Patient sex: F
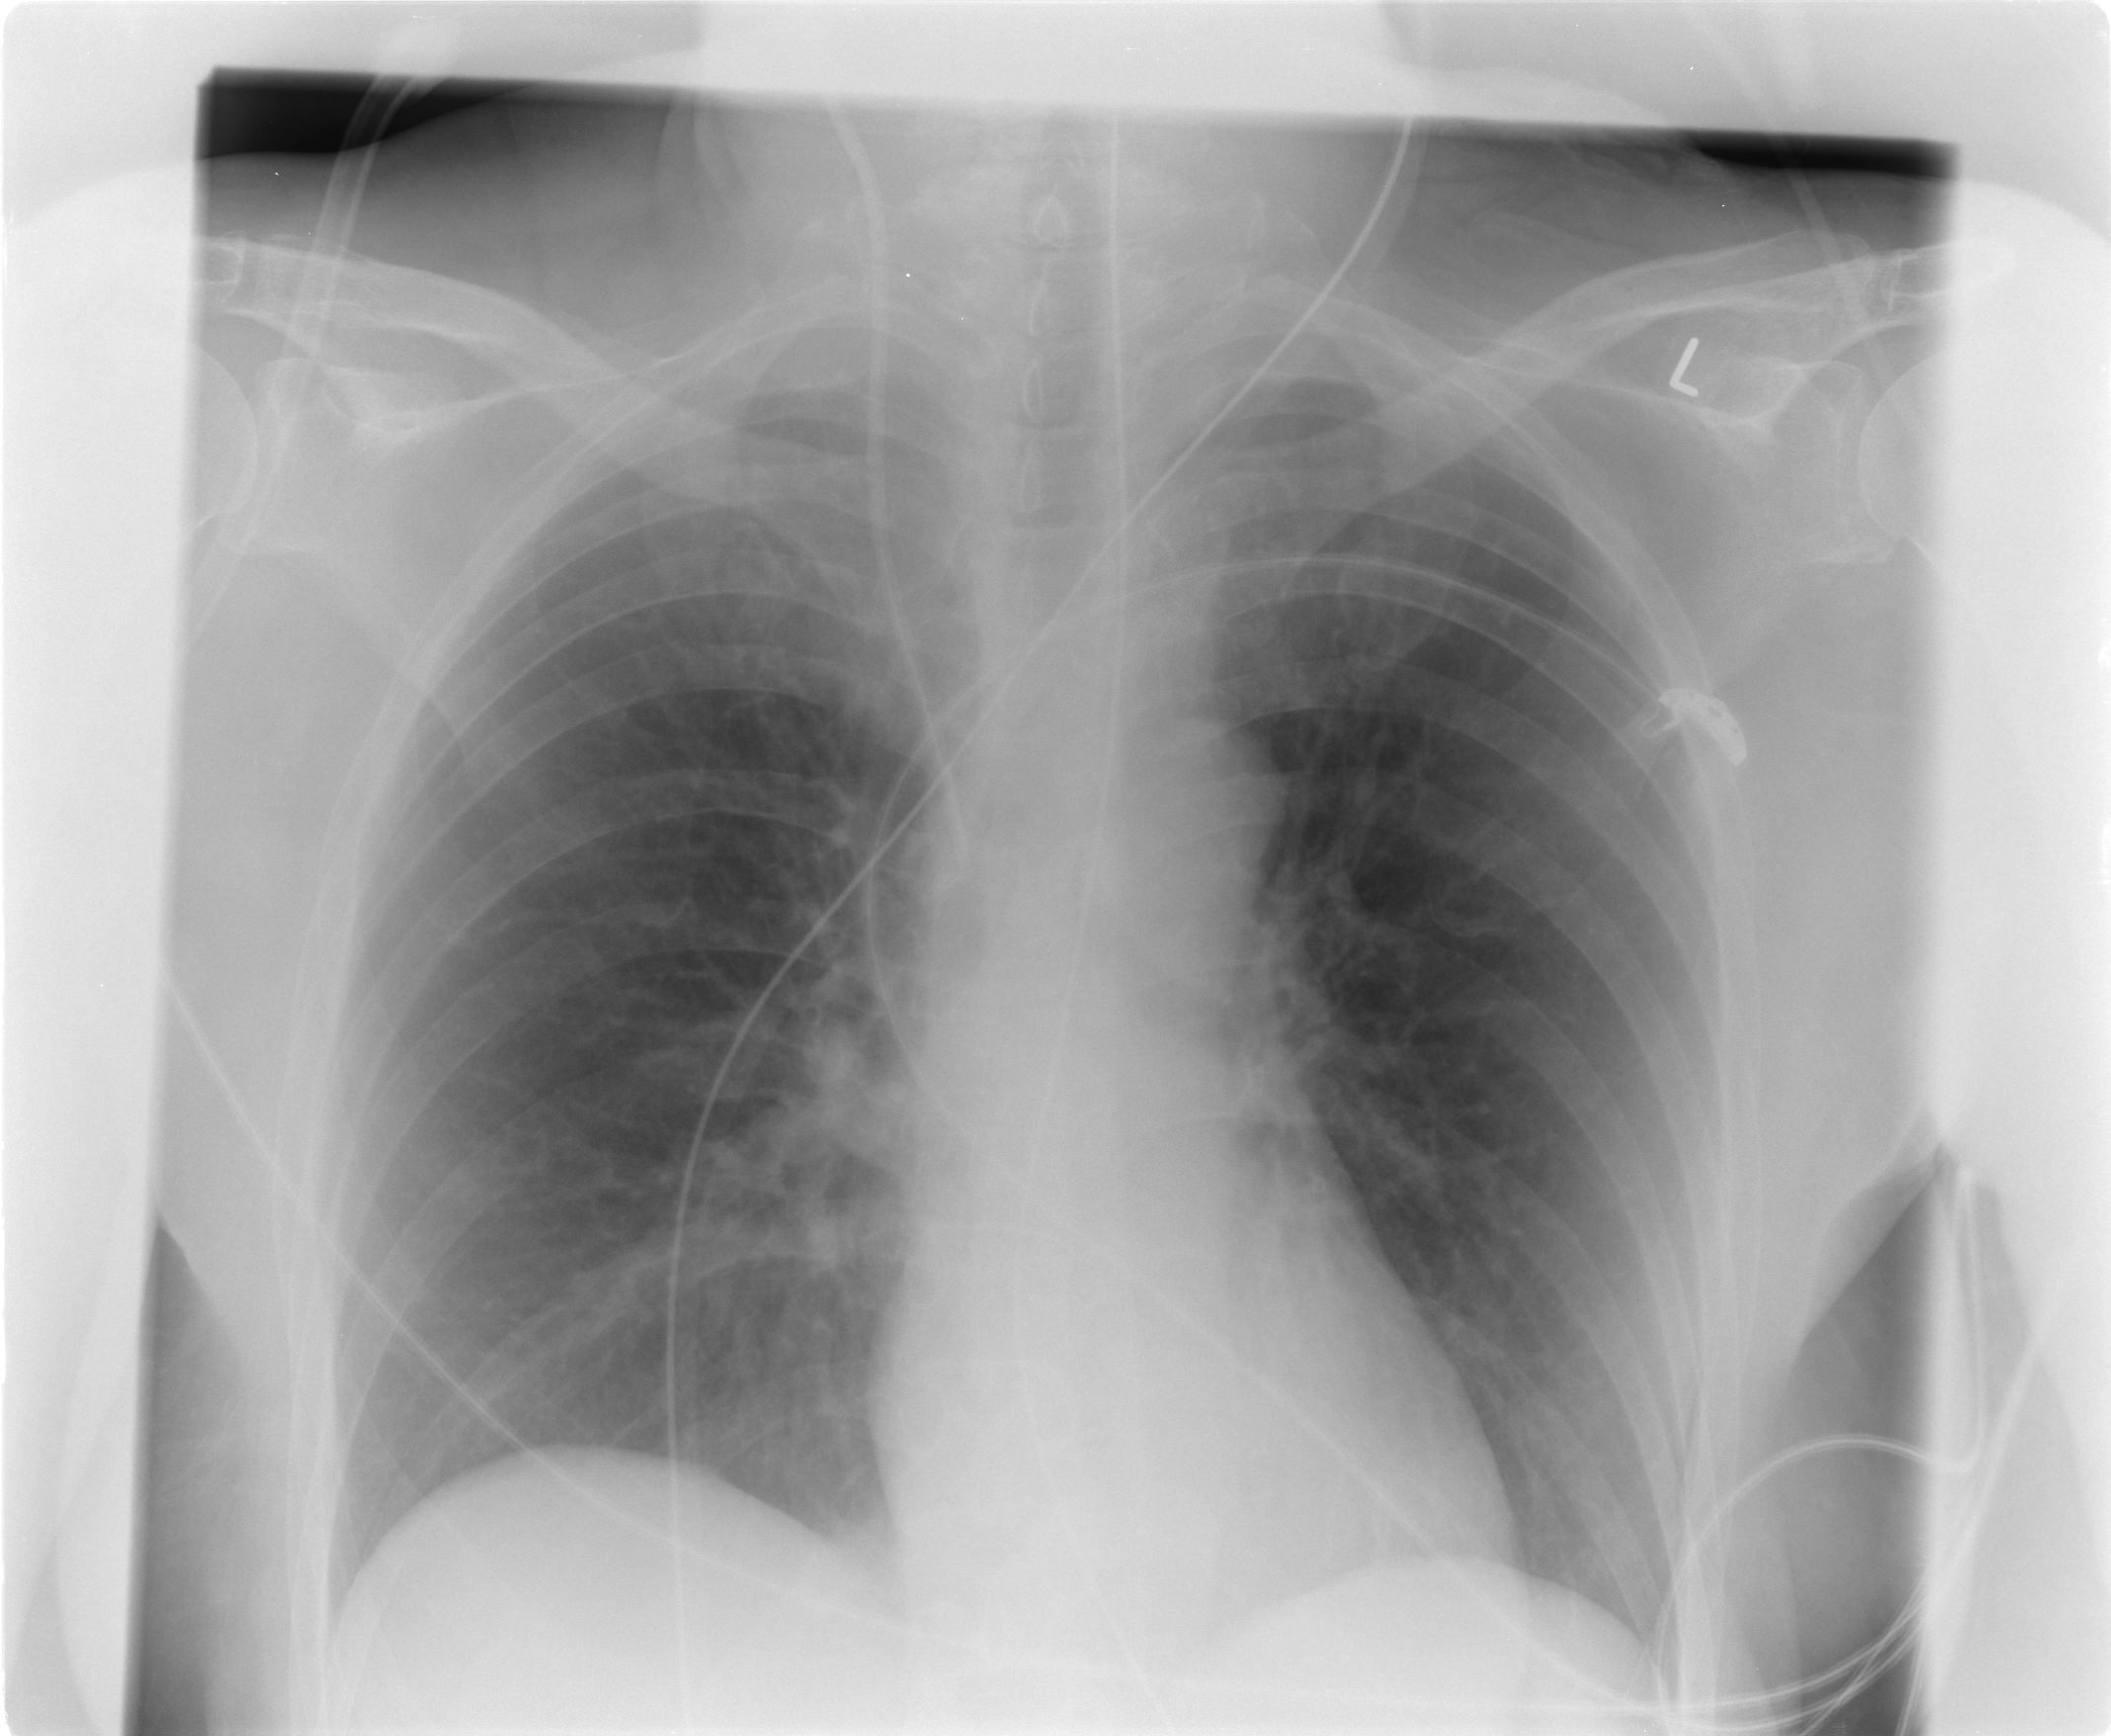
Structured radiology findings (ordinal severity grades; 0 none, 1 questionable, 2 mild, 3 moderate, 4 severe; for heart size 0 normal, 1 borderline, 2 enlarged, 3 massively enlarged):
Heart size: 0
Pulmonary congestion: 0
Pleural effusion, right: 0
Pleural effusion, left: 0
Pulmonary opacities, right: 0
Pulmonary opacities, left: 0
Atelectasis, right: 1
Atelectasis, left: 0